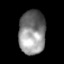
Tissue: lung
Cell type: Others
Senescence score: 0.2083
Nuclear area (px): 1142
Mean DAPI intensity: 136.016